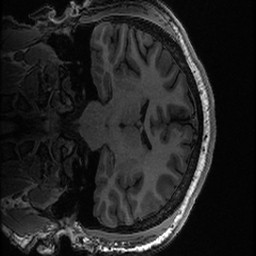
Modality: T1w
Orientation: coronal